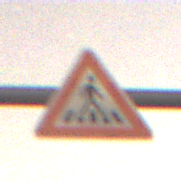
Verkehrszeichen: FussgaengerueberwegLinks
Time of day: Night
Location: Outdoor (Suburban)
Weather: Clear
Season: NotSpecified
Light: Artificial